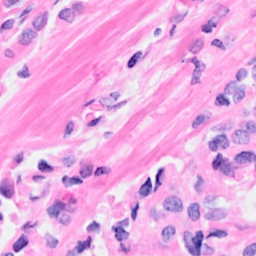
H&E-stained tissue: Breast